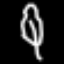
Label: leaf